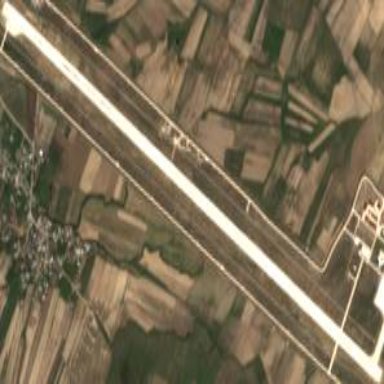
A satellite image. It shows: Runway in airport area.